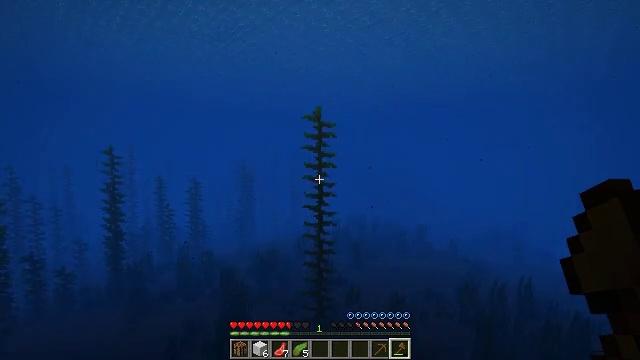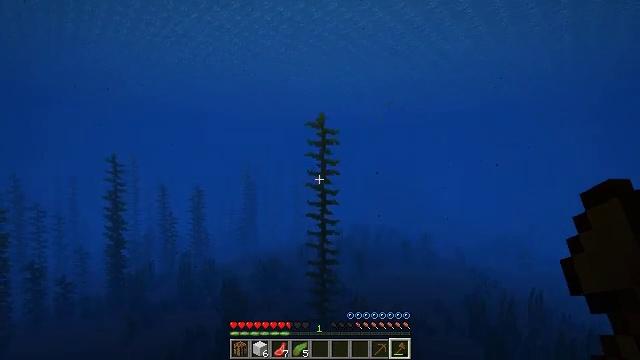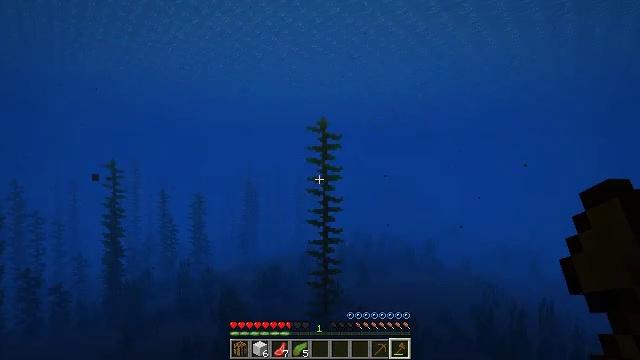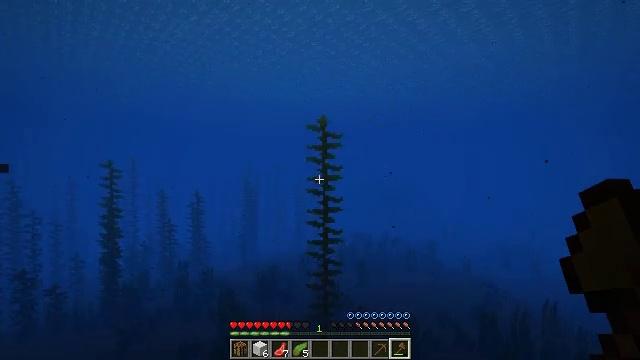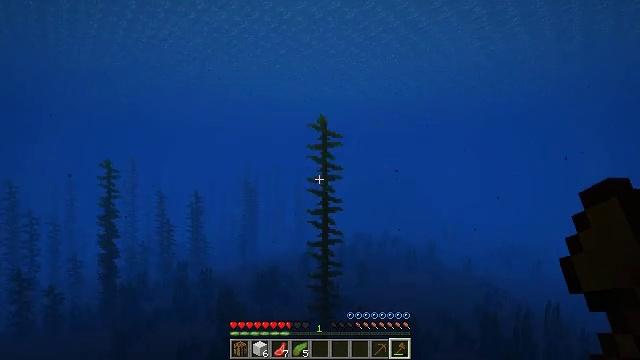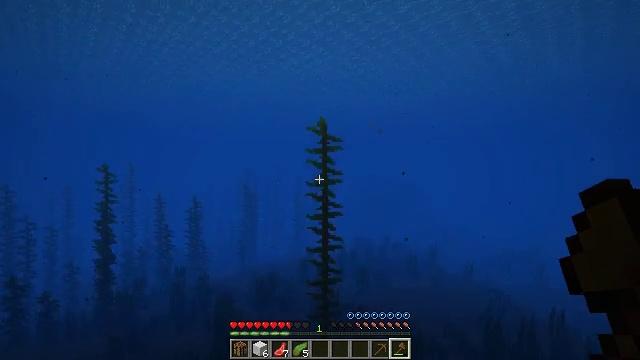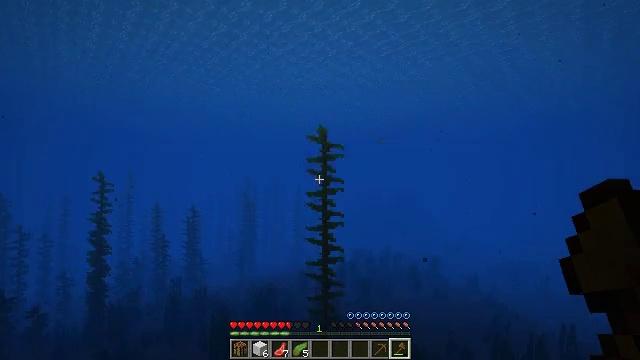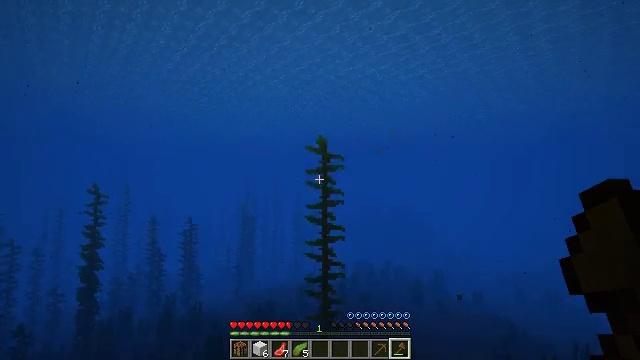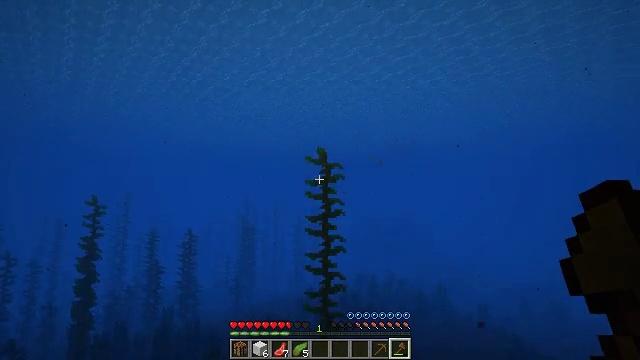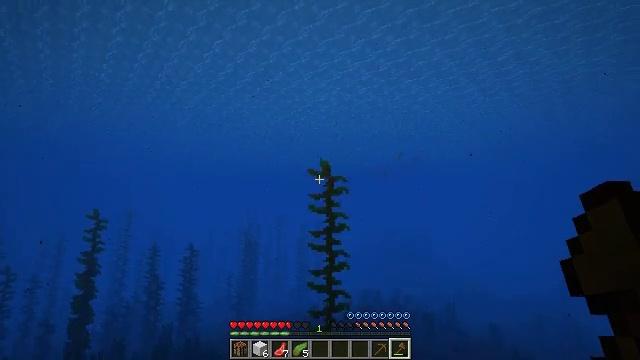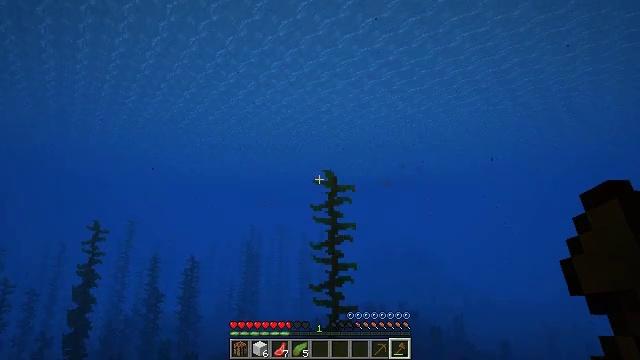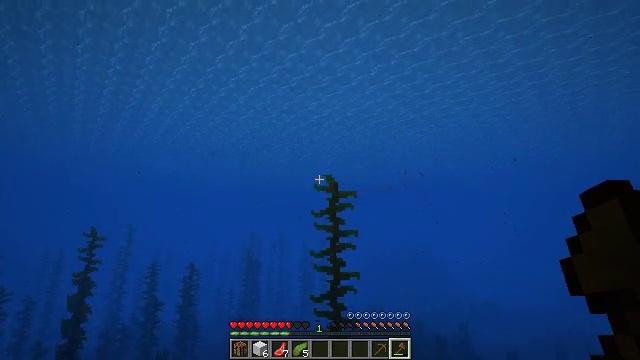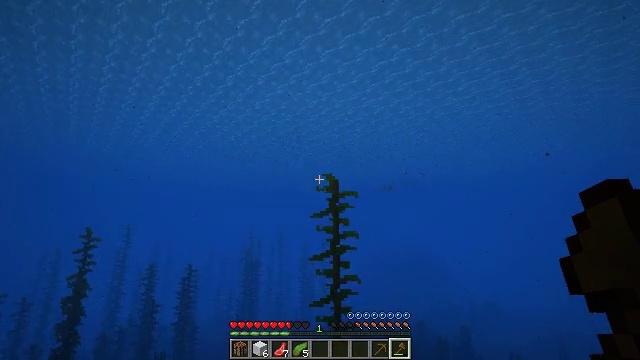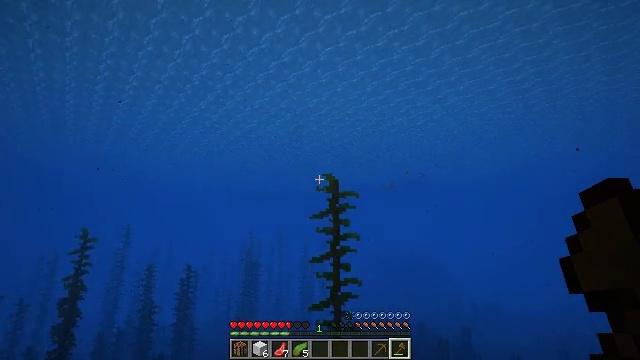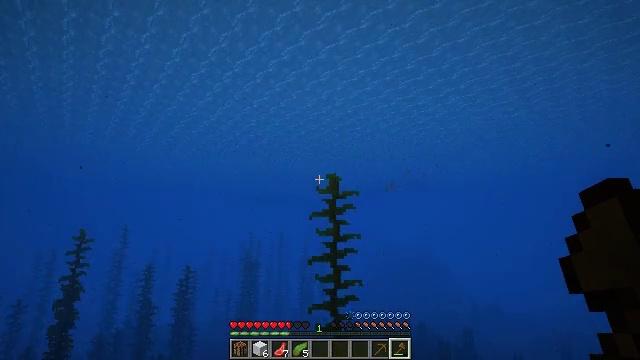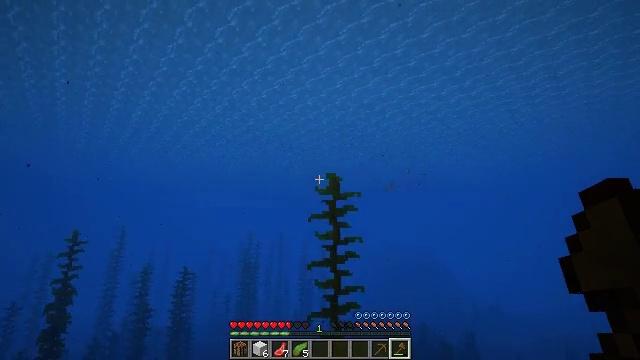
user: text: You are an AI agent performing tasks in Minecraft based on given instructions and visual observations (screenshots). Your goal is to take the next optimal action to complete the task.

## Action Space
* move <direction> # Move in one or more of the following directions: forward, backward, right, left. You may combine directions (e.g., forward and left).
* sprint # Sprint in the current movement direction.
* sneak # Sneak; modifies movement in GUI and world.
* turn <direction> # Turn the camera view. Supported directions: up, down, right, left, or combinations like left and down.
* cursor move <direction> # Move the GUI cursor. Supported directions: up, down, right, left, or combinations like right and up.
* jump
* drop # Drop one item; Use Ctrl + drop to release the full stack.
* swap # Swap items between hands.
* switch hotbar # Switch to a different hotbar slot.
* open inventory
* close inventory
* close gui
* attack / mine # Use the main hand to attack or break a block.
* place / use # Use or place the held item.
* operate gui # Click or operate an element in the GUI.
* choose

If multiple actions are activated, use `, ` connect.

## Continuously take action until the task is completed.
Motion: motion action
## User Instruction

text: Harvesting kelp can be done quickly underwater.
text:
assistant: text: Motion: move forward, sprint, turn up
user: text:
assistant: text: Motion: move forward, sprint, turn up
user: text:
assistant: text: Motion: move forward, sprint
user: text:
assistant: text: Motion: move forward, sprint
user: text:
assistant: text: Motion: move forward, sprint, turn up
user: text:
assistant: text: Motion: move forward, turn up
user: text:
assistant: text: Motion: move forward, turn up
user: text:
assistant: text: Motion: move forward, turn up
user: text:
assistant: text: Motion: move forward, sprint, turn up
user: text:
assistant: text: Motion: move forward, sprint, turn up
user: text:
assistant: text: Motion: move forward, sprint, turn up
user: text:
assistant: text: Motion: move forward, sprint
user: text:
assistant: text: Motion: move forward
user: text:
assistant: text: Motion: move forward
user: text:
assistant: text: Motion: move forward
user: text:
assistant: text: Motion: move forward
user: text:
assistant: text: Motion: move forward
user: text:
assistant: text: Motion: move forward, turn right
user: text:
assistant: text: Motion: move forward, turn right
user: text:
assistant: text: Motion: move forward
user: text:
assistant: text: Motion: move forward
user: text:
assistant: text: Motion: move forward
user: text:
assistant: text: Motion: move forward
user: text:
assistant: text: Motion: move forward
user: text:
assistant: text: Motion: move forward
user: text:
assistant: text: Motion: move forward
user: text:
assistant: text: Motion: move forward
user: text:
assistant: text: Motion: move forward
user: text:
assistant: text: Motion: move forward, attack / mine
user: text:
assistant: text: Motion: move forward, attack / mine